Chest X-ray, PA view. Patient: 53 years old, sex M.
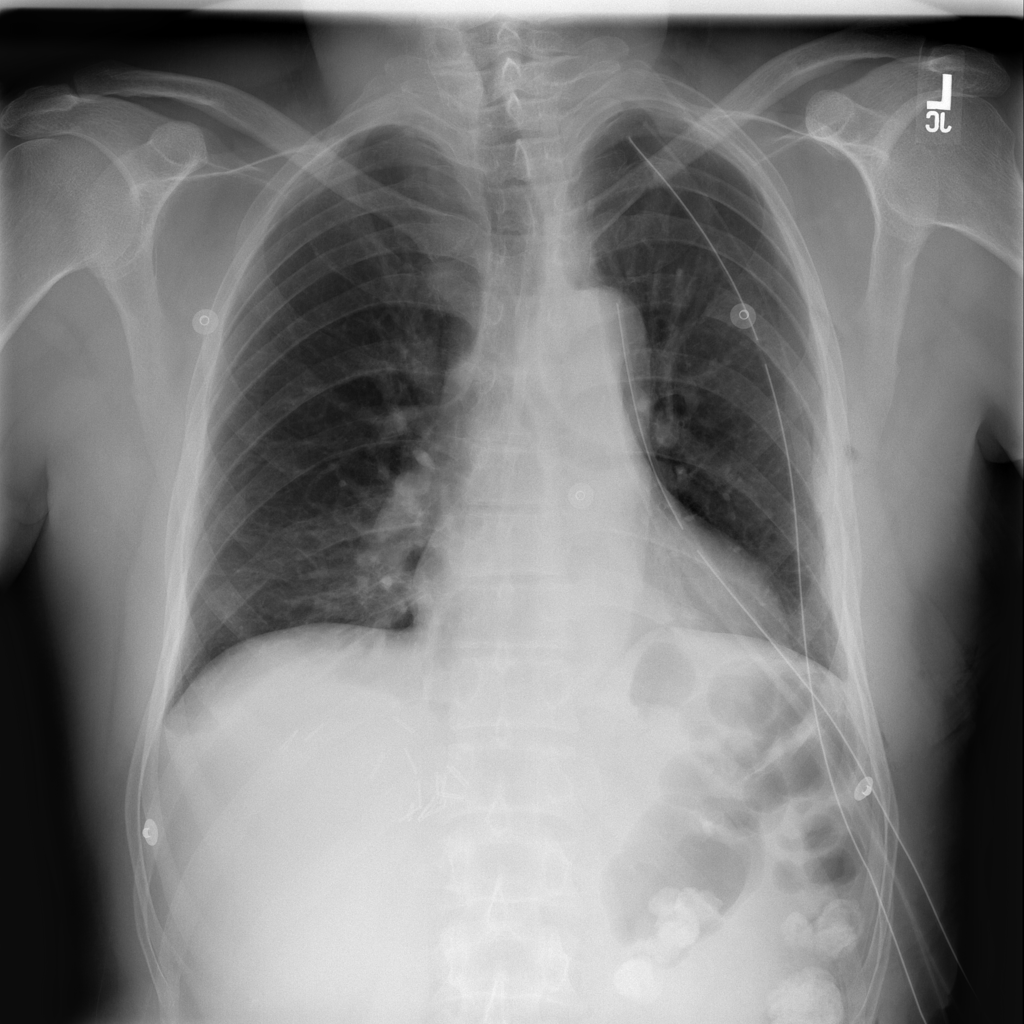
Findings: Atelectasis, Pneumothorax